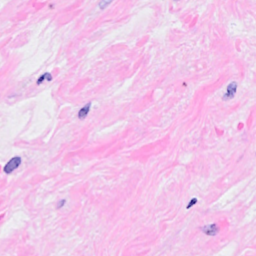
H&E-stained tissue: Breast